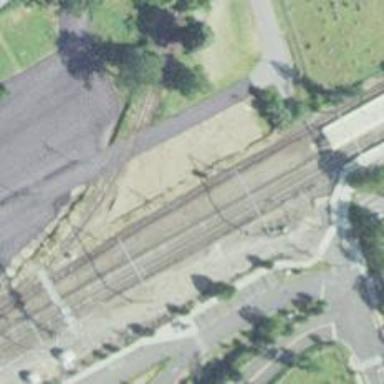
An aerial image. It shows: Rail track with electrified contact lines. The railway has interlaced tracks.